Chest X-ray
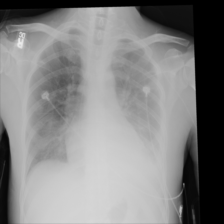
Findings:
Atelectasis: negative
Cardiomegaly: negative
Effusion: positive
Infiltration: positive
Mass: negative
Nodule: negative
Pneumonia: negative
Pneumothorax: negative
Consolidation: negative
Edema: negative
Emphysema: negative
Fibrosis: negative
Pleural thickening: negative
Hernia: negative